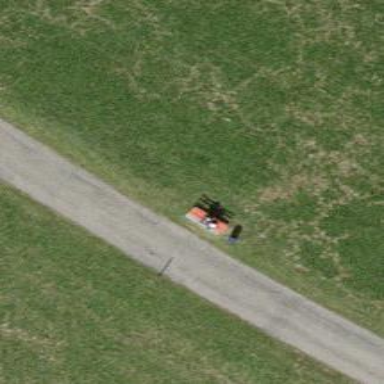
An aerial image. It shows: Red bench.